Question: First up, check out this VERY similar question: <URL>
The answer on the above question (by <URL> is 90% what i need with one small ommision, take the following example:
'''
--#### Create example table
CREATE TABLE [dbo].[tbl_Example](
[ID] [int] IDENTITY(1,1) NOT NULL,
<URL> NOT NULL,
[ValidFrom] [datetime] NOT NULL,
[ValidUntil] [datetime] NOT NULL,
<URL> NOT NULL,
CONSTRAINT [PK_tbl_Example] PRIMARY KEY CLUSTERED
(
[ID] ASC
)WITH (PAD_INDEX = OFF, STATISTICS_NORECOMPUTE = OFF, IGNORE_DUP_KEY = OFF, ALLOW_ROW_LOCKS = ON, ALLOW_PAGE_LOCKS = ON) ON [PRIMARY]
) ON [PRIMARY]
GO
--#### Add the trigger (based on David Halls answer - I allow duplicate date ranges as long as the StockCode or Type differ)
SET ANSI_NULLS ON
GO
SET QUOTED_IDENTIFIER ON
GO
CREATE TRIGGER [dbo].[DateRangeTrigger] ON [dbo].[tbl_Example]
FOR INSERT, UPDATE
AS
BEGIN
IF EXISTS ( SELECT t.ValidFrom ,
t.ValidUntil
FROM tbl_Example t
JOIN inserted i ON ( i.StockCode = t.StockCode
AND i.Type = t.Type
AND i.ValidFrom > t.ValidFrom
AND i.ValidFrom < t.ValidUntil
AND i.id <> t.id
)
OR ( i.StockCode = t.StockCode
AND i.Type = t.Type
AND i.ValidUntil < t.ValidUntil
AND i.ValidUntil > t.ValidFrom
AND i.id <> t.id
)
OR ( i.StockCode = t.StockCode
AND i.Type = t.Type
AND i.ValidFrom < t.ValidFrom
AND i.ValidUntil > t.ValidUntil
AND i.id <> t.id
) )
BEGIN
RAISERROR ('Date range cant overlap existing date ranges for given StockCode and Type', 16, 1)
IF ( @@TRANCOUNT > 0 )
ROLLBACK
END
END
GO
--#### Problem: its allowing duplicate date ranges where Start and End Dates are 100% equal
INSERT [dbo].[tbl_Example] ([StockCode], [ValidFrom], [ValidUntil], [Type]) VALUES (N'Test', CAST(0x0000A13900000000 AS DateTime), CAST(0x0000A13B00000000 AS DateTime), N'O')
INSERT [dbo].[tbl_Example] ([StockCode], [ValidFrom], [ValidUntil], [Type]) VALUES (N'Test', CAST(0x0000A13900000000 AS DateTime), CAST(0x0000A13B00000000 AS DateTime), N'O')
'''
You'll note that with Dave's trigger in place i can still insert overlapping dates if either the '[ValidFrom]' or '[ValidUntil]' are .
Short of adding loads more 'OR' clauses to the trigger to account for a matching start OR a matching end OR both - what is the simplest way of tweaking the trigger to prevent this last clause?
To clarify, the overlaps i'm trying to prevent are as follows:

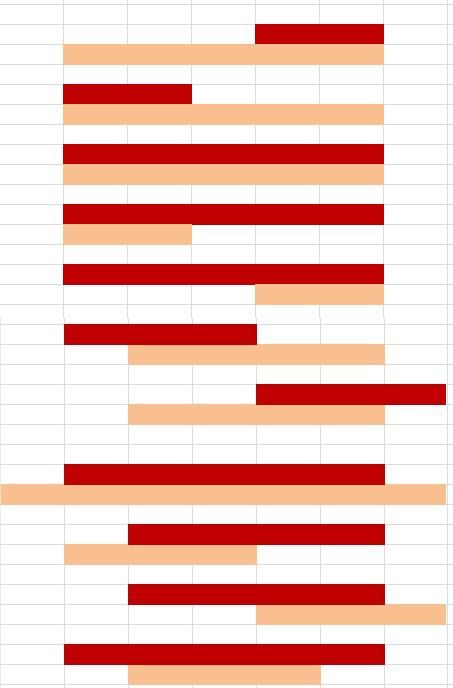
Answer: I think this condition is more appropriate:
'''
IF EXISTS ( SELECT * --No need to choose columns in an EXISTS
FROM tbl_Example t1
inner join
tbl_Example t2
on
t1.StockCode = t2.StockCode and
t1.Type = t2.Type and
t1.ValidFrom < t2.ValidTo and
t2.ValidFrom < t1.ValidTo and
t1.ID <> t2.ID
where
t1.ID in (select ID from inserted))
BEGIN
RAISERROR ('Date range cant overlap existing date ranges for given StockCode and Type', 16, 1)
ROLLBACK --We're in a trigger, we *must* be in a transaction
END
'''
It uses the simpler condition for detecting overlaps - an overlap exists if both rows start before the other row ends.